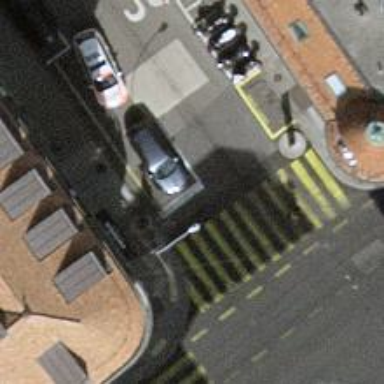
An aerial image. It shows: Road crossing with traffic signals.